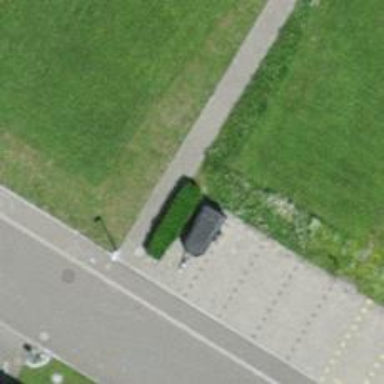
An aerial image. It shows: Hedge barrier.